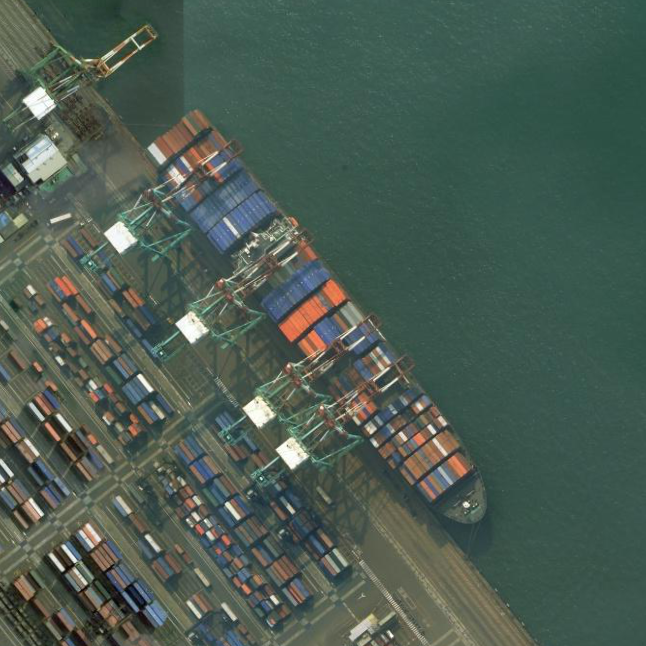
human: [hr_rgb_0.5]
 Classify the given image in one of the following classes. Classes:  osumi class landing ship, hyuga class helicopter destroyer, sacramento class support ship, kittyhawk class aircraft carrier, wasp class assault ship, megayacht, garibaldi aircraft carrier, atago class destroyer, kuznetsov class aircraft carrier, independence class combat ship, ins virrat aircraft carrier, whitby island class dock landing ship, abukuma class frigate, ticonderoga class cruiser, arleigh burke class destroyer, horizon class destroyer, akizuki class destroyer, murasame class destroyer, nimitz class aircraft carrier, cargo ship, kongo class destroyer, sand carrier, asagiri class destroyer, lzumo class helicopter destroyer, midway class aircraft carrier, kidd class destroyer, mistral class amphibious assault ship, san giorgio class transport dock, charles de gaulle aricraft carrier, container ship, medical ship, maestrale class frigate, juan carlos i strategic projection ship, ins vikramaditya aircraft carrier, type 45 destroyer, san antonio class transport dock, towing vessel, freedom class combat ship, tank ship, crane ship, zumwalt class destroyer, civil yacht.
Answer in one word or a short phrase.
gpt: Container ship